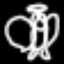
Label: angel